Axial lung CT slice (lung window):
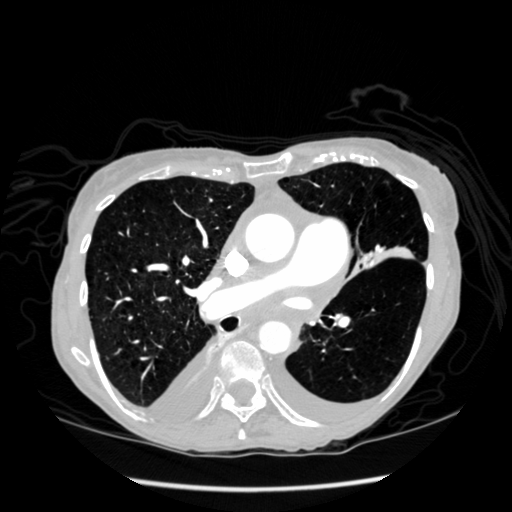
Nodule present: no